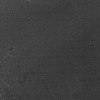
Atmospheric dust classification: not_dusty